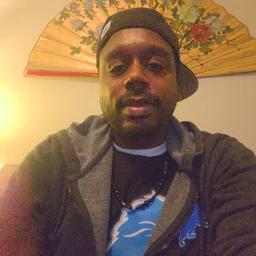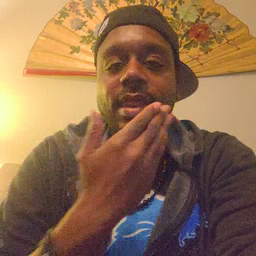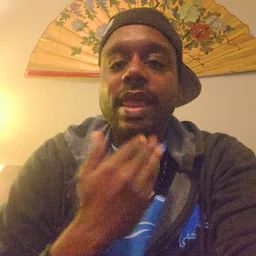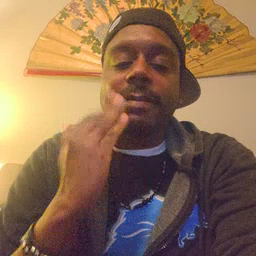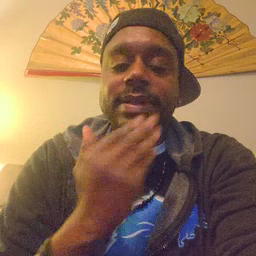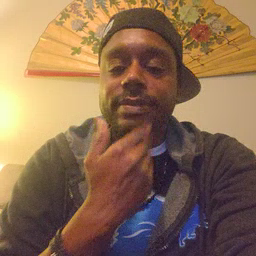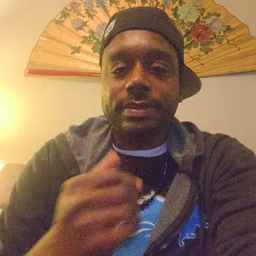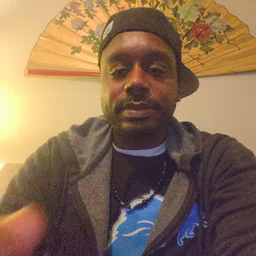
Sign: napkin